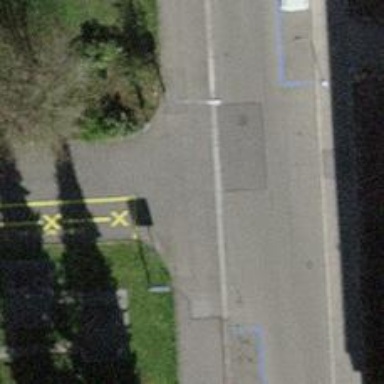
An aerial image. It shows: Unmarked crossing with traffic calming table on the road.